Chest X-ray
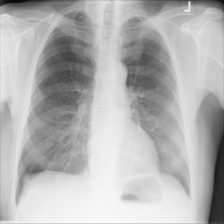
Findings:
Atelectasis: negative
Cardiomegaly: negative
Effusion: negative
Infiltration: negative
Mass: negative
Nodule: negative
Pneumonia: negative
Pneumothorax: negative
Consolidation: negative
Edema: negative
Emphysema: negative
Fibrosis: negative
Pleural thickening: negative
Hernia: negative